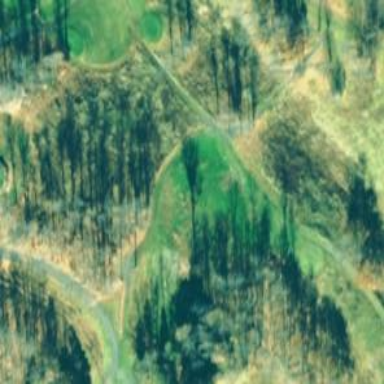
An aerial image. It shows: Golf hole.